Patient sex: M
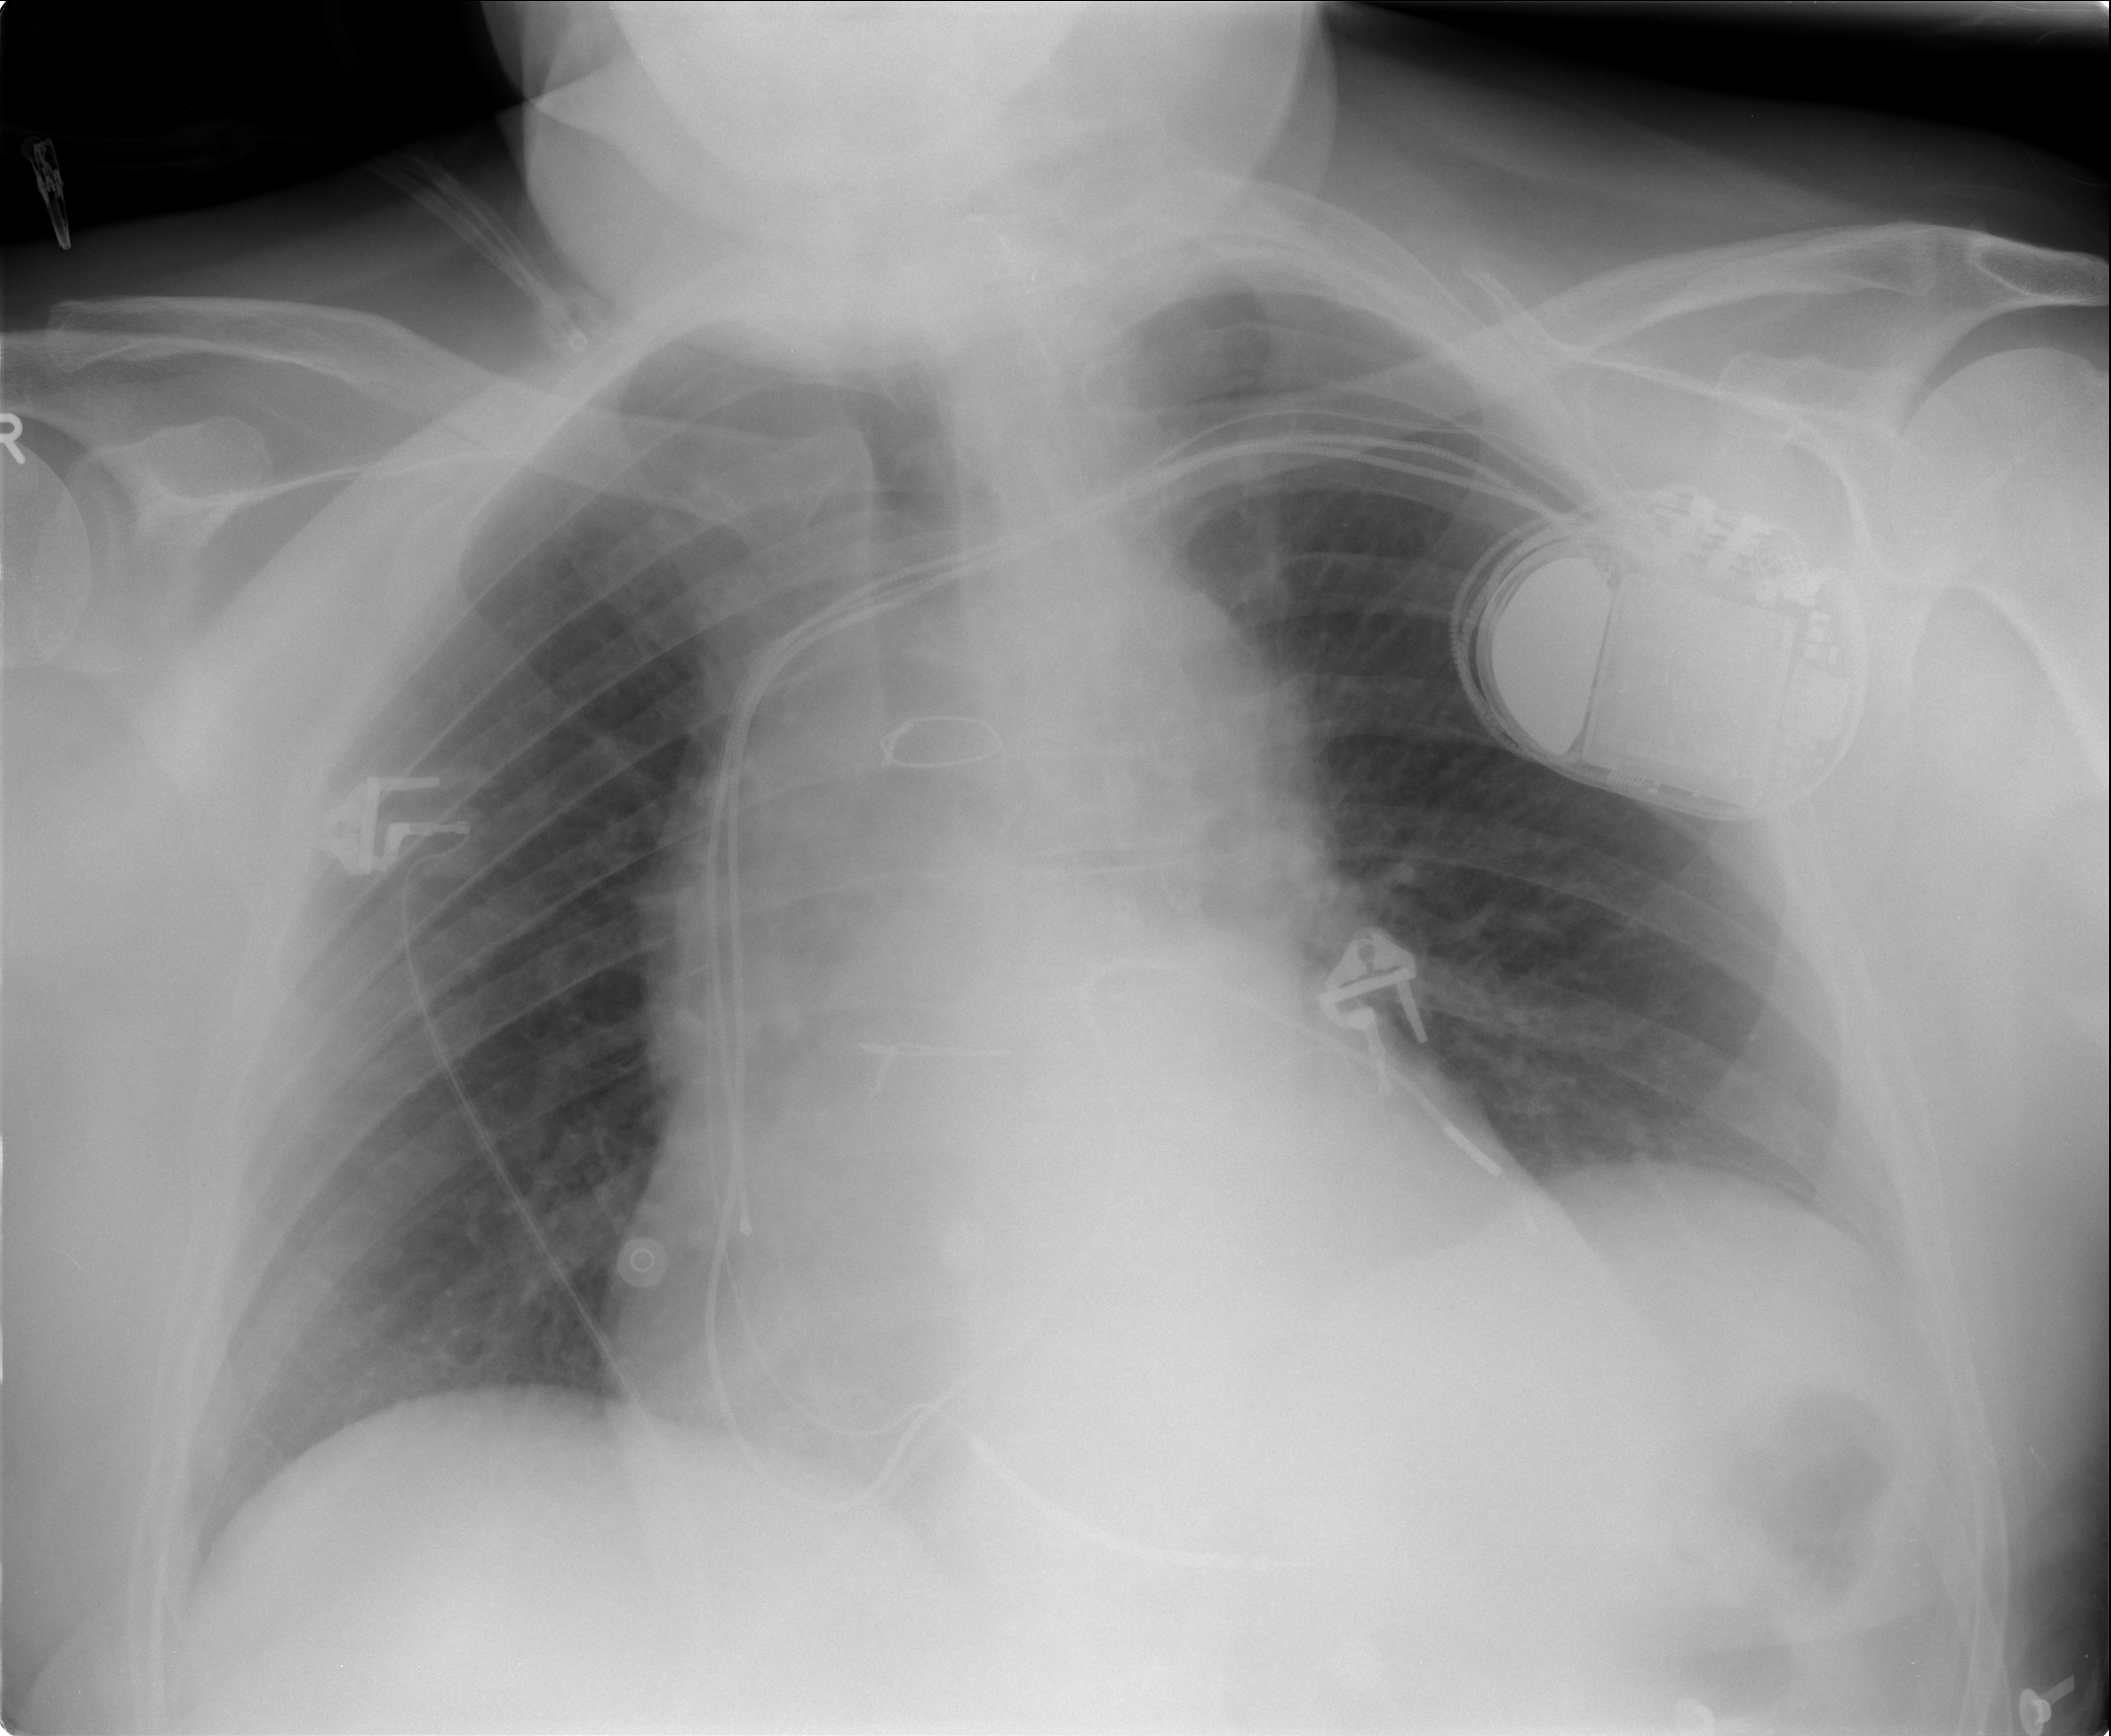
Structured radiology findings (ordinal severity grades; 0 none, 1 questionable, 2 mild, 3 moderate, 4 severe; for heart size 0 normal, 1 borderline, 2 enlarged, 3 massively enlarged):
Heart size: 2
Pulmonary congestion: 0
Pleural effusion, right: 0
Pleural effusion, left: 1
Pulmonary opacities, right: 0
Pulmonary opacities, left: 0
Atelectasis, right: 0
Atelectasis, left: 2